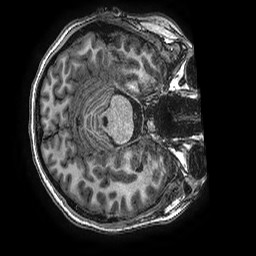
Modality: T1w
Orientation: axial
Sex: female
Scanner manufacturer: ge
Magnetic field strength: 3 T
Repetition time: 0.00766 s
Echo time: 0.003476 s